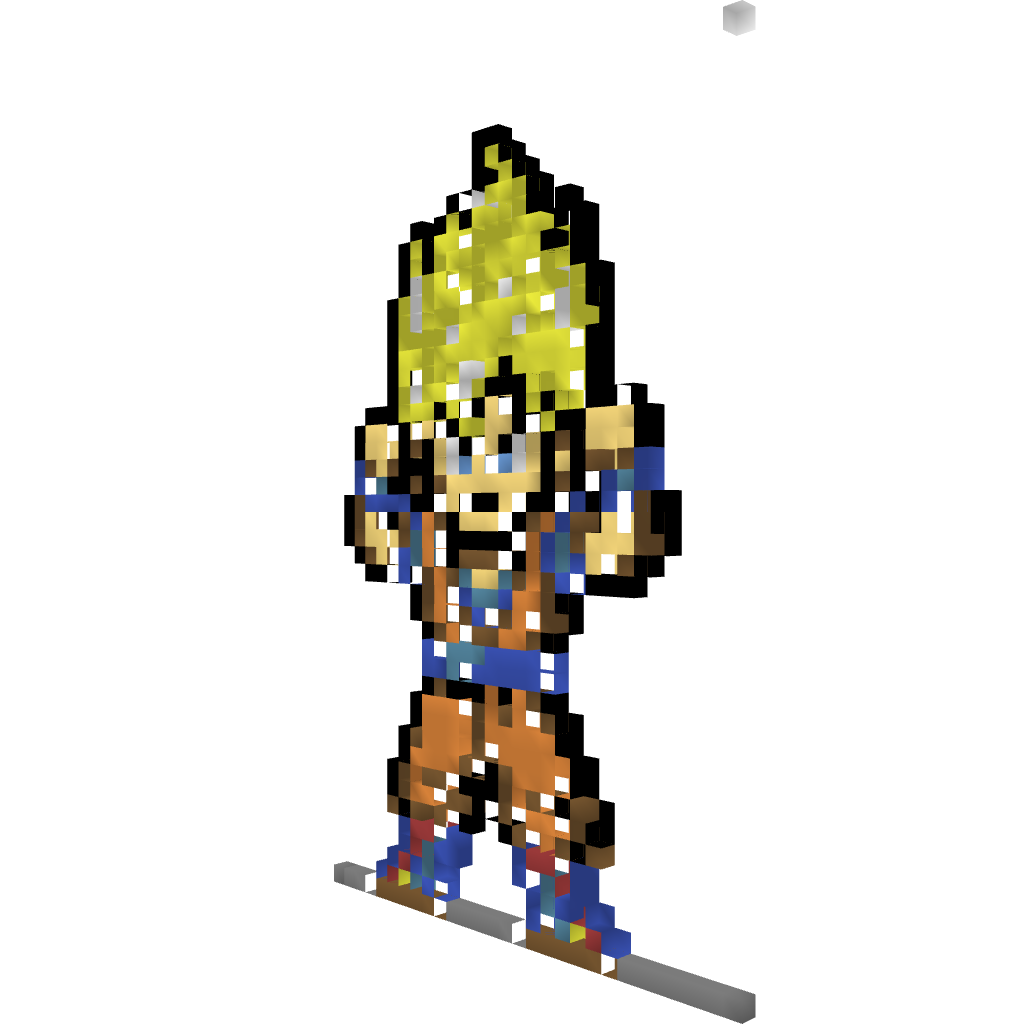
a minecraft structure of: Goku SS high quality